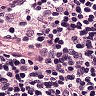
Metastatic tissue present: no